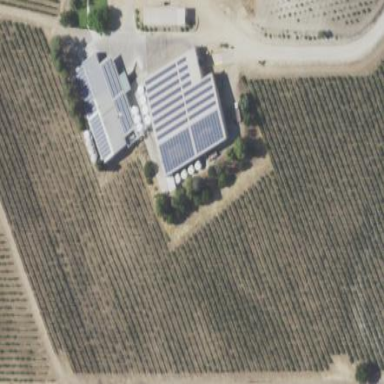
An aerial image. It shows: Vineyard with grape crops.